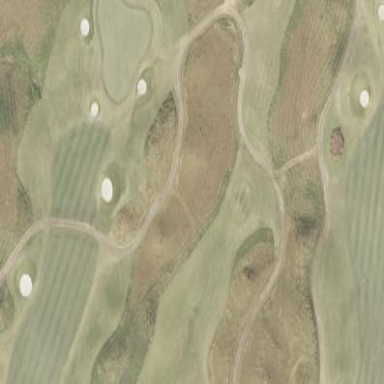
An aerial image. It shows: Rough grassy area used for golf.